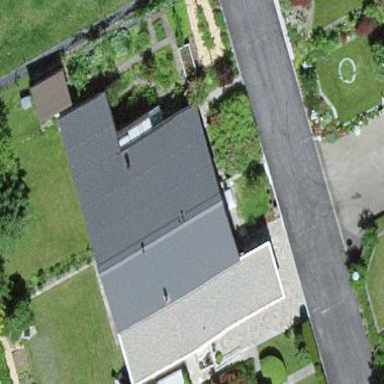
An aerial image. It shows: Residential building.